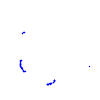
Particle: proton